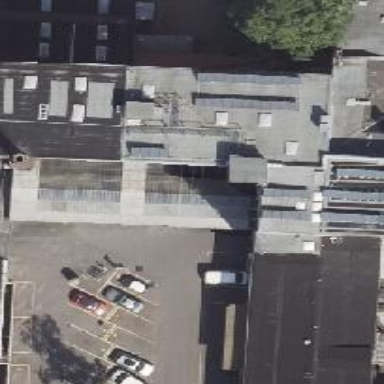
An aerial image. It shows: Theatre.